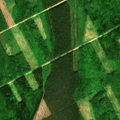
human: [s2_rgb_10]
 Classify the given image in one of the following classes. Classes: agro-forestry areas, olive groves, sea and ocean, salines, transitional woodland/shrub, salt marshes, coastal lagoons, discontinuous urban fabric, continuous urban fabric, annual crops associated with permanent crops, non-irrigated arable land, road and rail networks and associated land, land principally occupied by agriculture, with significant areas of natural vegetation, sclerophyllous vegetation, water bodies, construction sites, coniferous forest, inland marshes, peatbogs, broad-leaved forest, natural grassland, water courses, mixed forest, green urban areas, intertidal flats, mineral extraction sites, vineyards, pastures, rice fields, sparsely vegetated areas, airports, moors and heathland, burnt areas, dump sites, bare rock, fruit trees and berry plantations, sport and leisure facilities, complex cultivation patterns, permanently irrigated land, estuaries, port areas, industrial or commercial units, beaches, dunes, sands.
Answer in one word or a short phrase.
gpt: broad-leaved forest, coniferous forest, mixed forest, transitional woodland/shrub